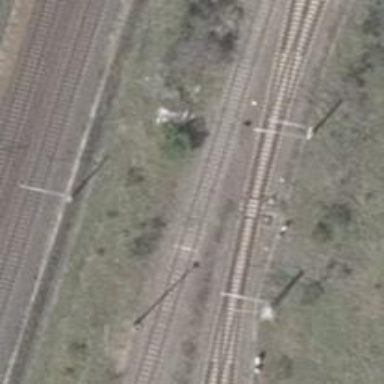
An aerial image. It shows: Railway switch with the turnout side on the left.